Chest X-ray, PA view. Patient: 33 years old, sex M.
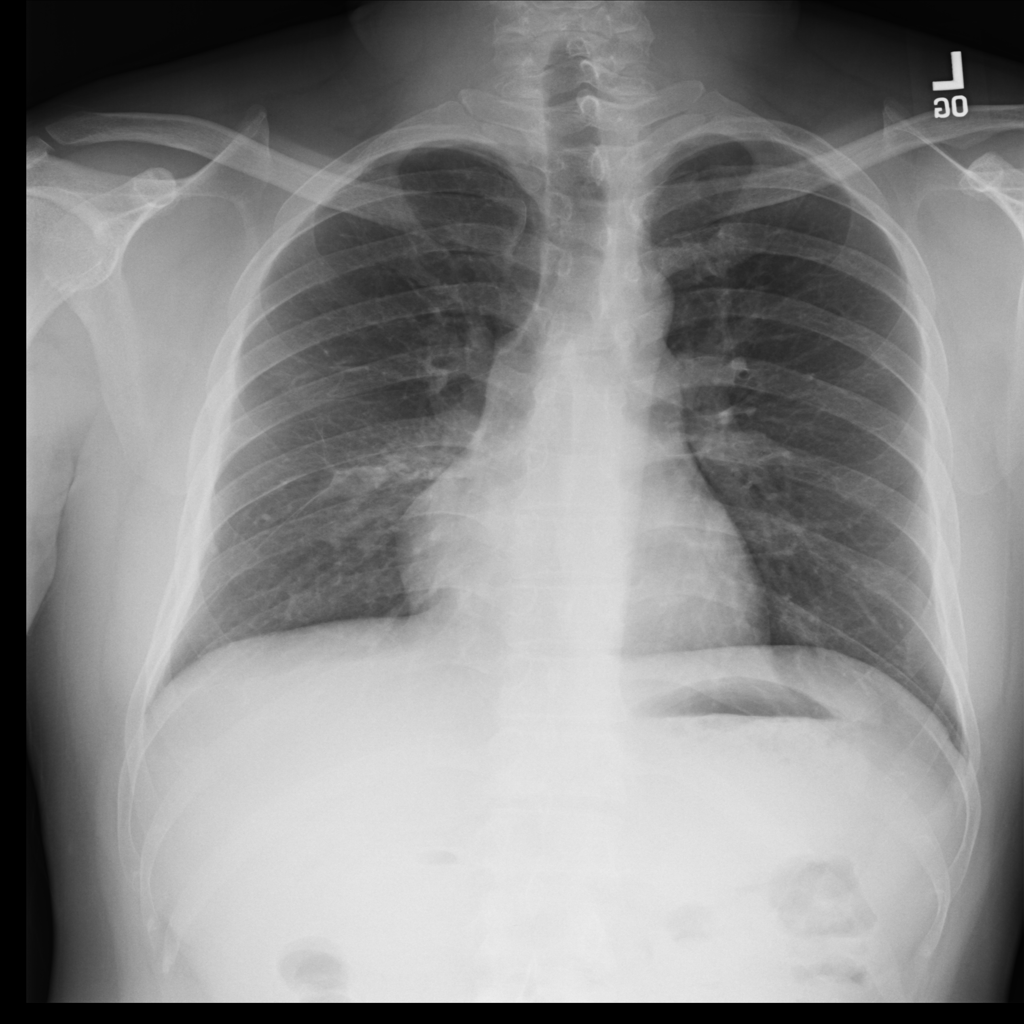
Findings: No Finding